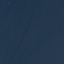
Land use / land cover: SeaLake